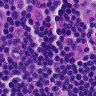
Metastatic tissue present: no